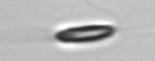
Label: Chrysochromulina